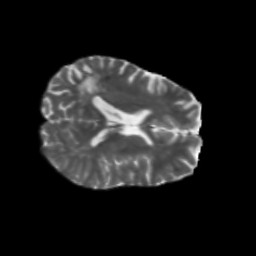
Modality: T2w
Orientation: axial
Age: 42
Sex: female
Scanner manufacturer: siemens
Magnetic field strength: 3 T
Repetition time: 5.25 s
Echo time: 0.08 s